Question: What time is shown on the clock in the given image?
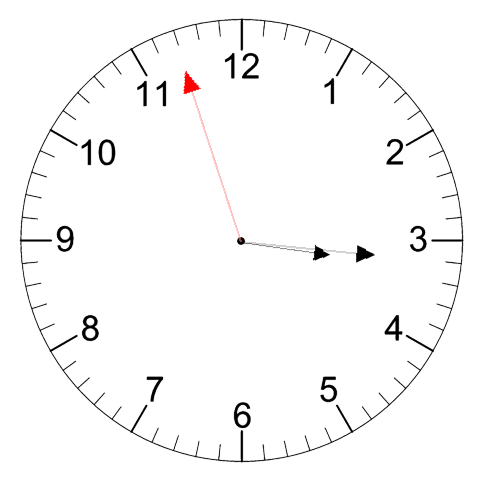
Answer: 03:15:57